Question: For this assignment, I have to make a creature 'C' be on a environment (20x20 array) and have it move.
The first time, it works and moves the creature, but the second time+, it doesn't.

So here's the code. Yes, I'm aware it's pretty messy, but I'm still kinda new to c++ (I wouldn't mind corrections :D). Also, as part of the assignment, the creature has to be in a LifeForm class.
Click <URL> for a cpp.sh link to run.
'''
#include <iostream>
#include <ctime>
#include <string>
using namespace std;
class LifeForm{
public:
int x, y;
char array[20][20];
string name(){
return "Control";
}
char symbol(){
return 'C';
}
void xy(){
x = (rand() % 18) + 1; //random position in x
y = (rand() % 18) + 1; //random position in y
array[x][y] = symbol();
}
void step(){
for (int a = 0; a < 20; a++){
for(int b = 0; b < 20; b++){
array[a][b] = '0';
}
}
array[x + 1][y + 1] = symbol();
if (x > 19 || x < 2 || y > 19 || y < 2){
cout << "The creature cannot move any further without leaving the environment!" << endl;
array[x][y] = '0';
array[x - 1][y - 1] = symbol();
}
system("pause");
system("cls");
find(array);
for (int a = 0; a < 20; a++){
for (int b = 0; b < 20; b++){
cout << array[a][b] << " ";
}
cout << endl;
}
}
void step10(){
//todo
}
void find(char array[][20]){
for (int a = 0; a < 20; a++){
for (int b = 0; b < 20; b++){
if (array[a][b] != '0'){
cout << "Found Creature '" << name() << "' in row " << a + 1 << ", column " << b + 1 << "." << endl;
}
}
}
}
};
int main(){
LifeForm creature;
srand((unsigned) time(0)); //randomize
for (int a = 0; a < 20; a++){ //initilize array to all 0's
for (int b = 0; b < 20; b++){
creature.array[a][b] = '0';
}
}
creature.xy();
creature.find(creature.array);
for (int a = 0; a < 20; a++){ //display the array
for (int b = 0; b < 20; b++){
cout << creature.array[a][b] << " ";
}
cout << endl;
}
creature.step();
string a;
bool abc;
do{
cout << "
--- What would you like to do? --------------" << endl;
cout << "S for Step | S10 for Step 10 | E for Exit" << endl;
cout << "---------------------------------------------" << endl;
cin >> a;
if (a == "S" || a == "s") {
creature.step();
abc = true;
}else if (a == "S10" || a == "s10") {
creature.step10();
abc = true;
}else{
abc = false;
system("pause");
}
}while(abc == true);
}
'''
So, as you can see, I'm trying to get the creature to move more then once when the user chooses to, but it stays at the same position.
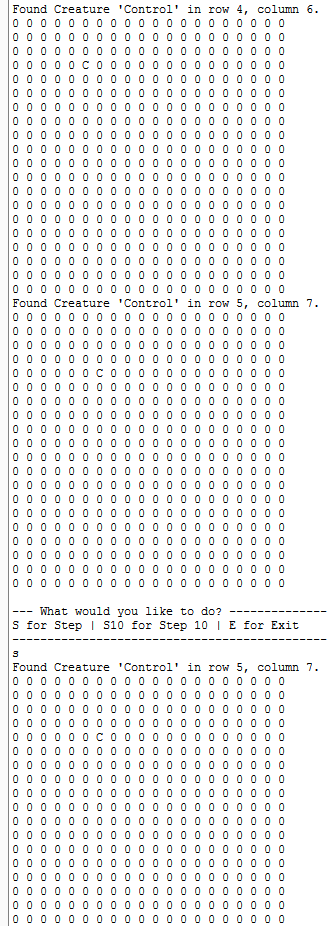
Answer: In the method 'step' you never update the current position of the Creature. In this line 'array[x + 1][y + 1] = symbol();' you update the array. But you should rewrite it to this:
'''
x++;
y++;
array[x][y] = symbol();
'''
By doing this, you ensure that the current position of the creature is updated correctly when you change the representation of the position (The array you draw on the screen).